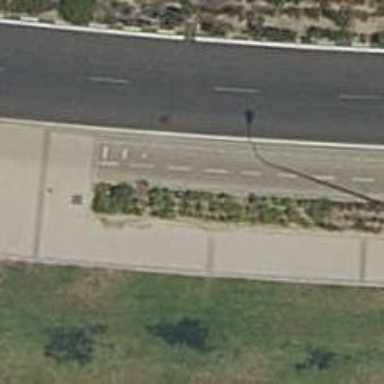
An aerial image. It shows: Footway passing through tunnel.